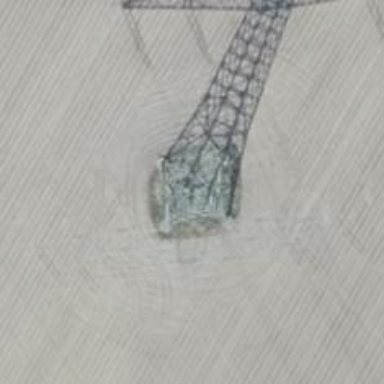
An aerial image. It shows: Three power lines with cables.